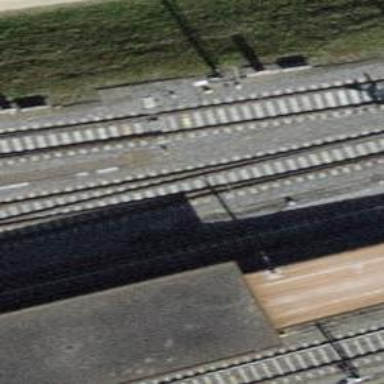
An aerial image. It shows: Railway switch.